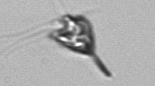
Label: Pyramimonas_longicauda